Field crop: maize
Growth stage: 2
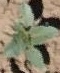
Species: datura